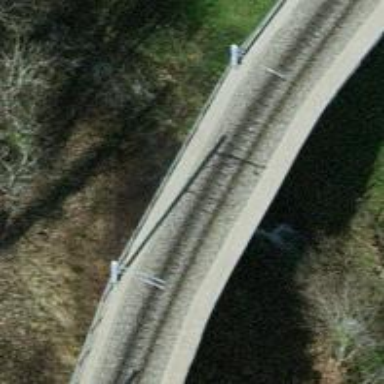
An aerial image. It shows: Narrow-gauge railway with electrified contact line passing over viaduct with one track.